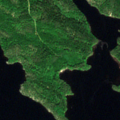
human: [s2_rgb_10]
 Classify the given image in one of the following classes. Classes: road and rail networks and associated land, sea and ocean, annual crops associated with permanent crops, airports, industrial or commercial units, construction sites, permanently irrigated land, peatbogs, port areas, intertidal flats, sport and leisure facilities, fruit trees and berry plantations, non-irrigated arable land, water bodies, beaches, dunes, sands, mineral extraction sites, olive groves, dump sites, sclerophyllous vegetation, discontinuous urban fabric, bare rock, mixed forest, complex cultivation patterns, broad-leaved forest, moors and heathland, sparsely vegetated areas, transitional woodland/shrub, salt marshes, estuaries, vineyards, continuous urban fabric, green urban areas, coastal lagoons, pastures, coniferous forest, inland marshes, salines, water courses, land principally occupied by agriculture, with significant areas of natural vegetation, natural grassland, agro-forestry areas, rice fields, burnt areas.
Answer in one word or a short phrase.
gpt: coniferous forest, mixed forest, water bodies